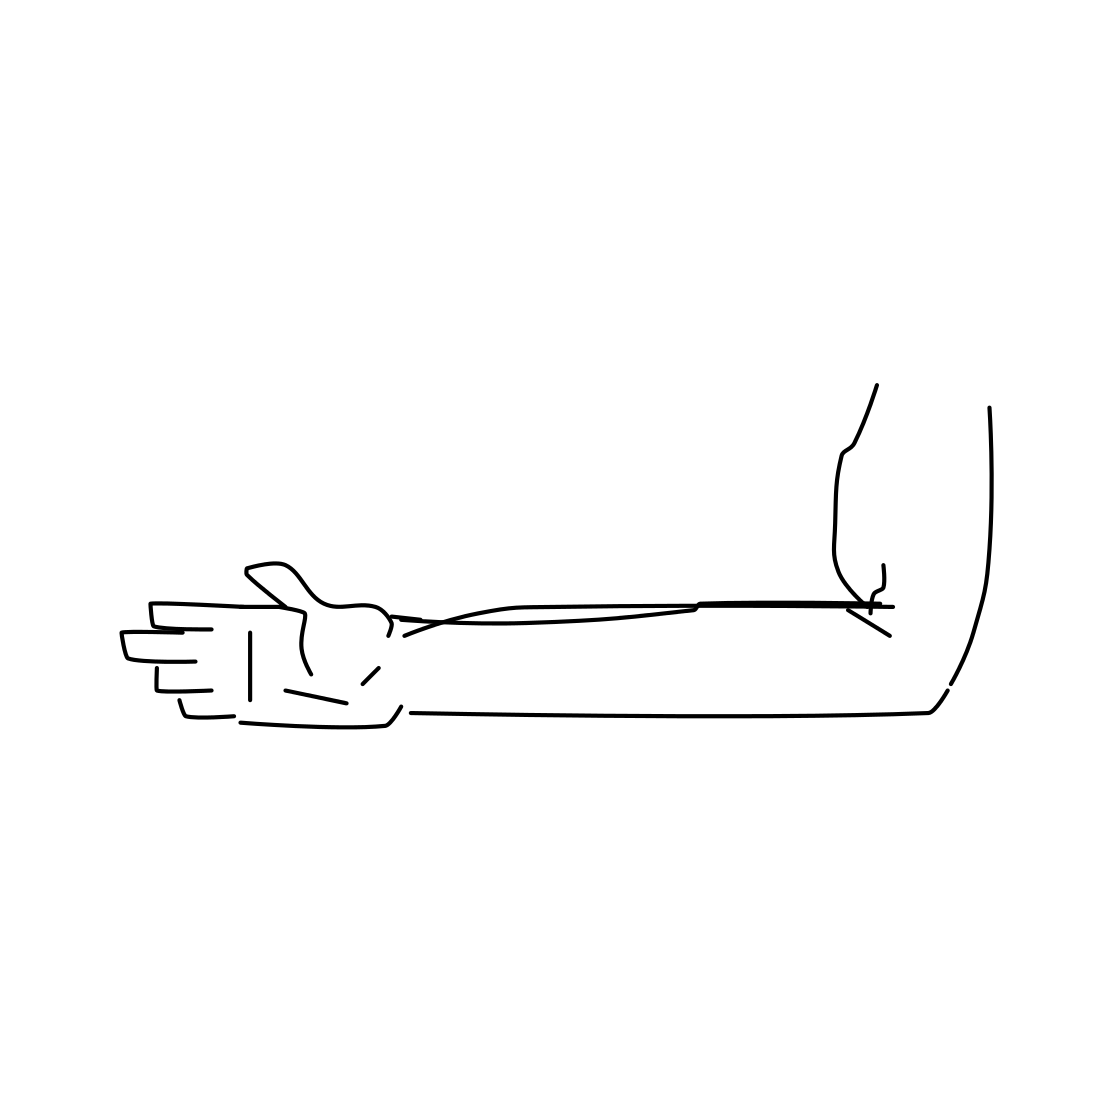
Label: arm